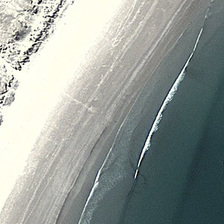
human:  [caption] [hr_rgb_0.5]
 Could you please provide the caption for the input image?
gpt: two rows of waves in green ocean are near a yellow beach .

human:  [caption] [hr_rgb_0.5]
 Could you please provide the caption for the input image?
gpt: two rows of waves in green ocean are near a yellow beach .

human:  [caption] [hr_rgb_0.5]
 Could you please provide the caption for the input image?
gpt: two rows of waves in green ocean are near a yellow beach .

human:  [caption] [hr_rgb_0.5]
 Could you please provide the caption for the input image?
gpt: two rows of waves in green ocean are near a yellow beach .

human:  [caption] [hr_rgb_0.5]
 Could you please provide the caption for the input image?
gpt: two rows of waves in green ocean are near a yellow beach .